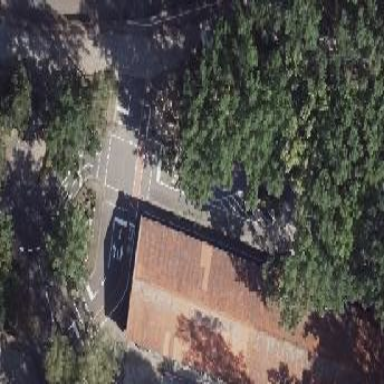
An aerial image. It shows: Driving school with fence surrounding it.